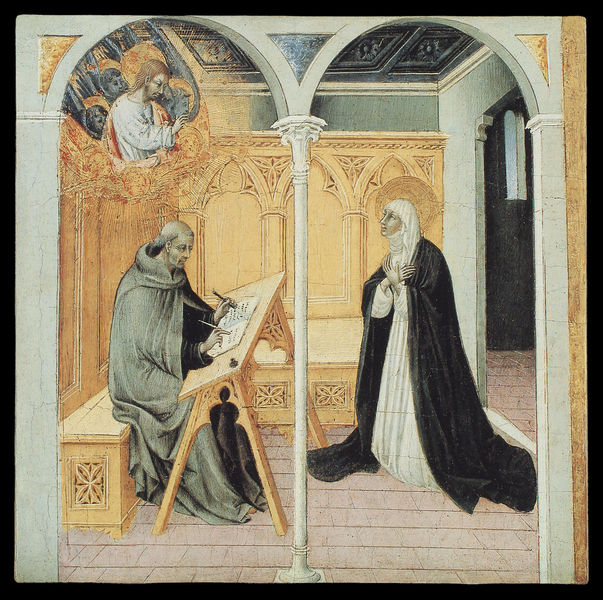
Titel: St. Katharina diktiert ihren Dialog; aus der Serie: St. Katharina von Siena
Künstler: Giovanni di Paolo
Institution: Detroit, The Detroit Institute of Arts
Schlagwörter: feder, himmel, mann, weiß, sitzen, frau, grau, holz, pfeiler, schwarz, säule, säulen, tisch, innenraum, gewand, gold, kutte, decke, gewänder, paar, gotik, engel, schrift, schreibtisch, bogen, bank, ornamente, bögen, fugen, buch, kloster, religion, fliesen, nonne, pult, kapitell, schnitzerei, heiligenschein, christus, jesus, schreiben, mönch, erscheinung, heilige, schreiber, schreibpult, maria, sohn, scholast, hielig, 400